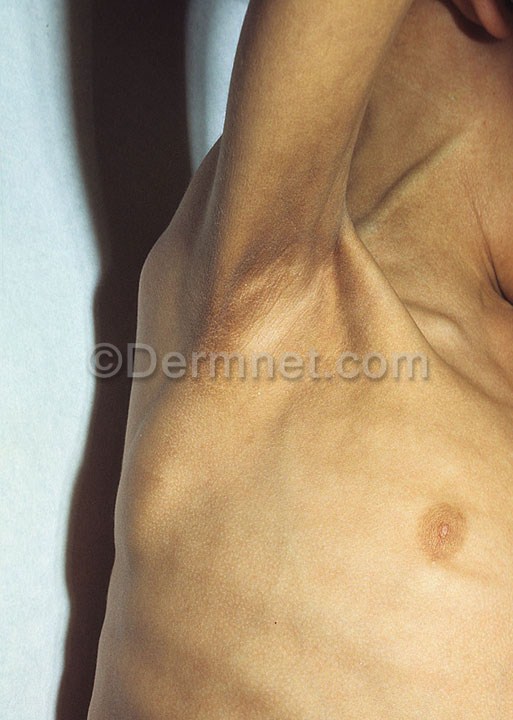
Disease: Systemic Disease